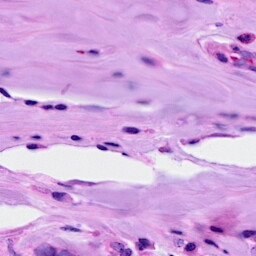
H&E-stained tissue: Breast